Question: I am using a DateTimePicker in Winforms, but it is showing only Dates to select from, not the time, How can I make the control to display like the shown in this image, so that user can select the time too.

I tried to add
'''
dateTimePicker1.Format = DateTimePickerFormat.Time;
dateTimePicker1.CustomFormat = "MM dd yyyy hh mm ss";
'''
but then it shows time in the Control itself, it doesn't shows the clock as displayed in the image.
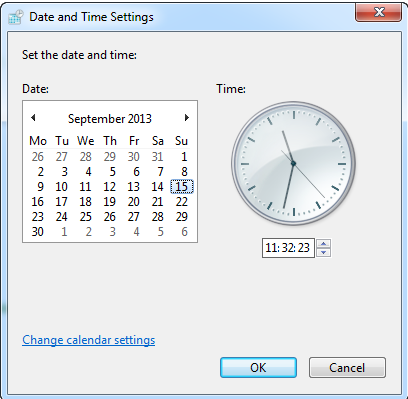
Answer: You can set the 'CustomFormat' for your 'DateTimePicker':
'''
dateTimePicker1.CustomFormat = "MM/dd/yyyy hh:mm:ss tt";
dateTimePicker1.Format = DateTimePickerFormat.Custom;
'''
the code above will allow user to modify all the elements: dates and time. I think that's what you want. If you want to show the 'Clock', it's a lot to do more. There are some simple 'Clock' control already built for you.
You can search for more with the keyword 'Clock control', especially in 'codeproject.com' (), here is just 1:
<URL>